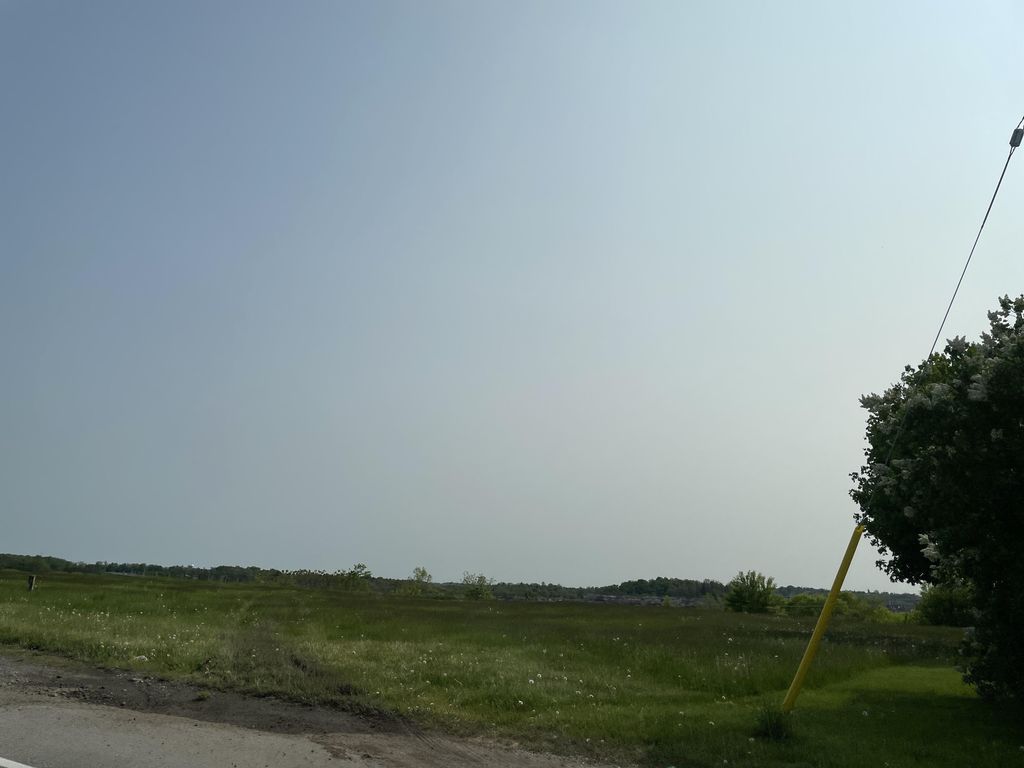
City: kitchener-waterloo